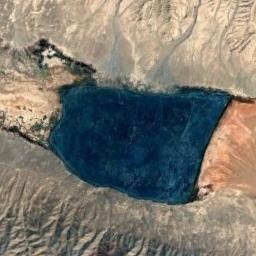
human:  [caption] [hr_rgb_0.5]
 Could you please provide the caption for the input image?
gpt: The ground is uneven around the lake .

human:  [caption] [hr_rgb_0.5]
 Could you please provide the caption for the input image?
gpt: The lake lies in a rolling wasteland and the water is dark blue .

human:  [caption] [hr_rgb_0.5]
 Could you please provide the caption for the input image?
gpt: The lake has an irregular shape .

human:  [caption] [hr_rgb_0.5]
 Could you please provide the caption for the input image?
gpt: The almost rectangular blue lake is surrounded by yellow-brown mountains .

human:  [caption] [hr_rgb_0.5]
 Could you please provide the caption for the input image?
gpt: The blue lake is surrounded by a brown desert .